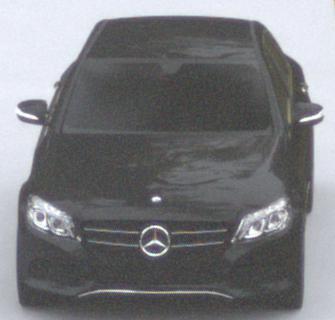
Make: Mercedes-Benz
Model: C 160
Detailed model: C-Class (205) Limousine
Model produced from: 2015/04
Model produced until: 2018/04
Doors: 4
Color: black
Road condition: dry road
Daytime: midday
Contrast: low contrast